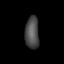
Tissue: lung
Cell type: Epithelial cells
Senescence score: 0.2431
Nuclear area (px): 439
Mean DAPI intensity: 75.973